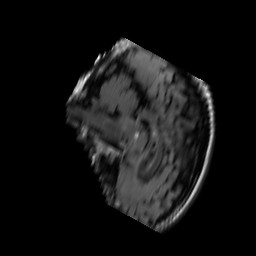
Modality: FLAIR
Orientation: sagittal
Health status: ill
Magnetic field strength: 3 T